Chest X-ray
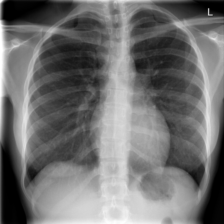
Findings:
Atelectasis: negative
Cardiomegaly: negative
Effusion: negative
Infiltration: negative
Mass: negative
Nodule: negative
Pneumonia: negative
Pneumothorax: negative
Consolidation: negative
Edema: negative
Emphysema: negative
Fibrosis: negative
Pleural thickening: negative
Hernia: negative